Question: I want to setup a custom color picker. I have setup a circular image with a picker bug. But, I want the bug to only move over the image (there are no colours outside the image), or, another way, only in the circle of the image size.
How can I limit the bug position?

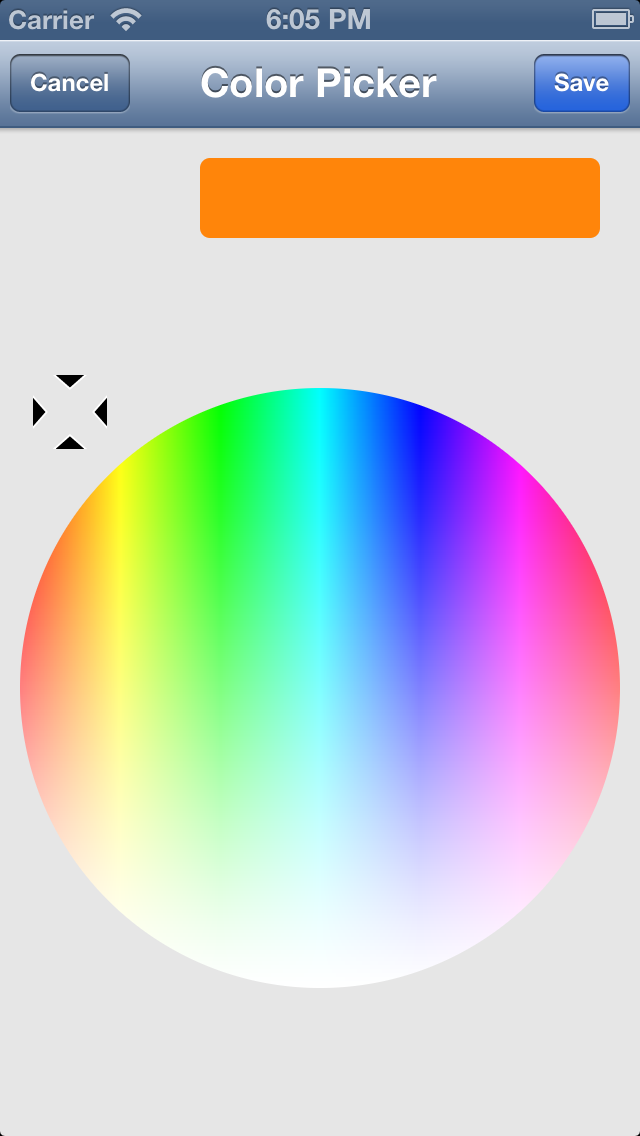
Answer: I understand that you want to keep your picker inside the circle image.
To do that just simply grab center point (p1) of your circle image and center point (p2) of currnet position of the picker. Calculate distans between both:
'''
float distance = sqrt((p2.x-p1.x)*(p2.x-p1.x)+(p2.y-p1.y)*(p2.y-p1.y));
'''
And if the distance is more that circle radius stop move your picker:
'''
if(distance <= radius)
return YES;// Let the picker move, it's inside the circle image
else
return NO; // Picker outside the circle image
'''
Hope this is what you are about.